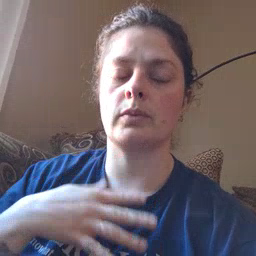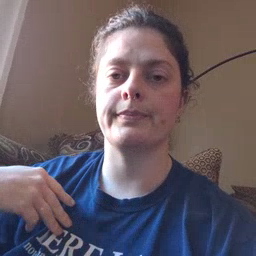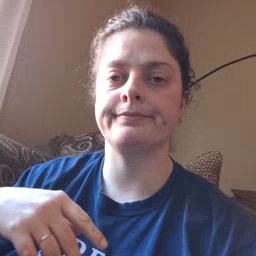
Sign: zebra